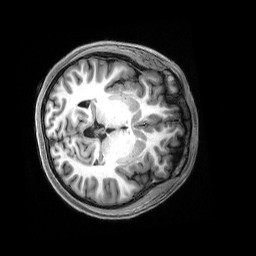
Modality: T1w
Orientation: axial
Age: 18
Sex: female
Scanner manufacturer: siemens
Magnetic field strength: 3 T
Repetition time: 2.5 s
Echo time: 0.00222 s